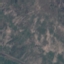
Land use / land cover: HerbaceousVegetation